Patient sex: F
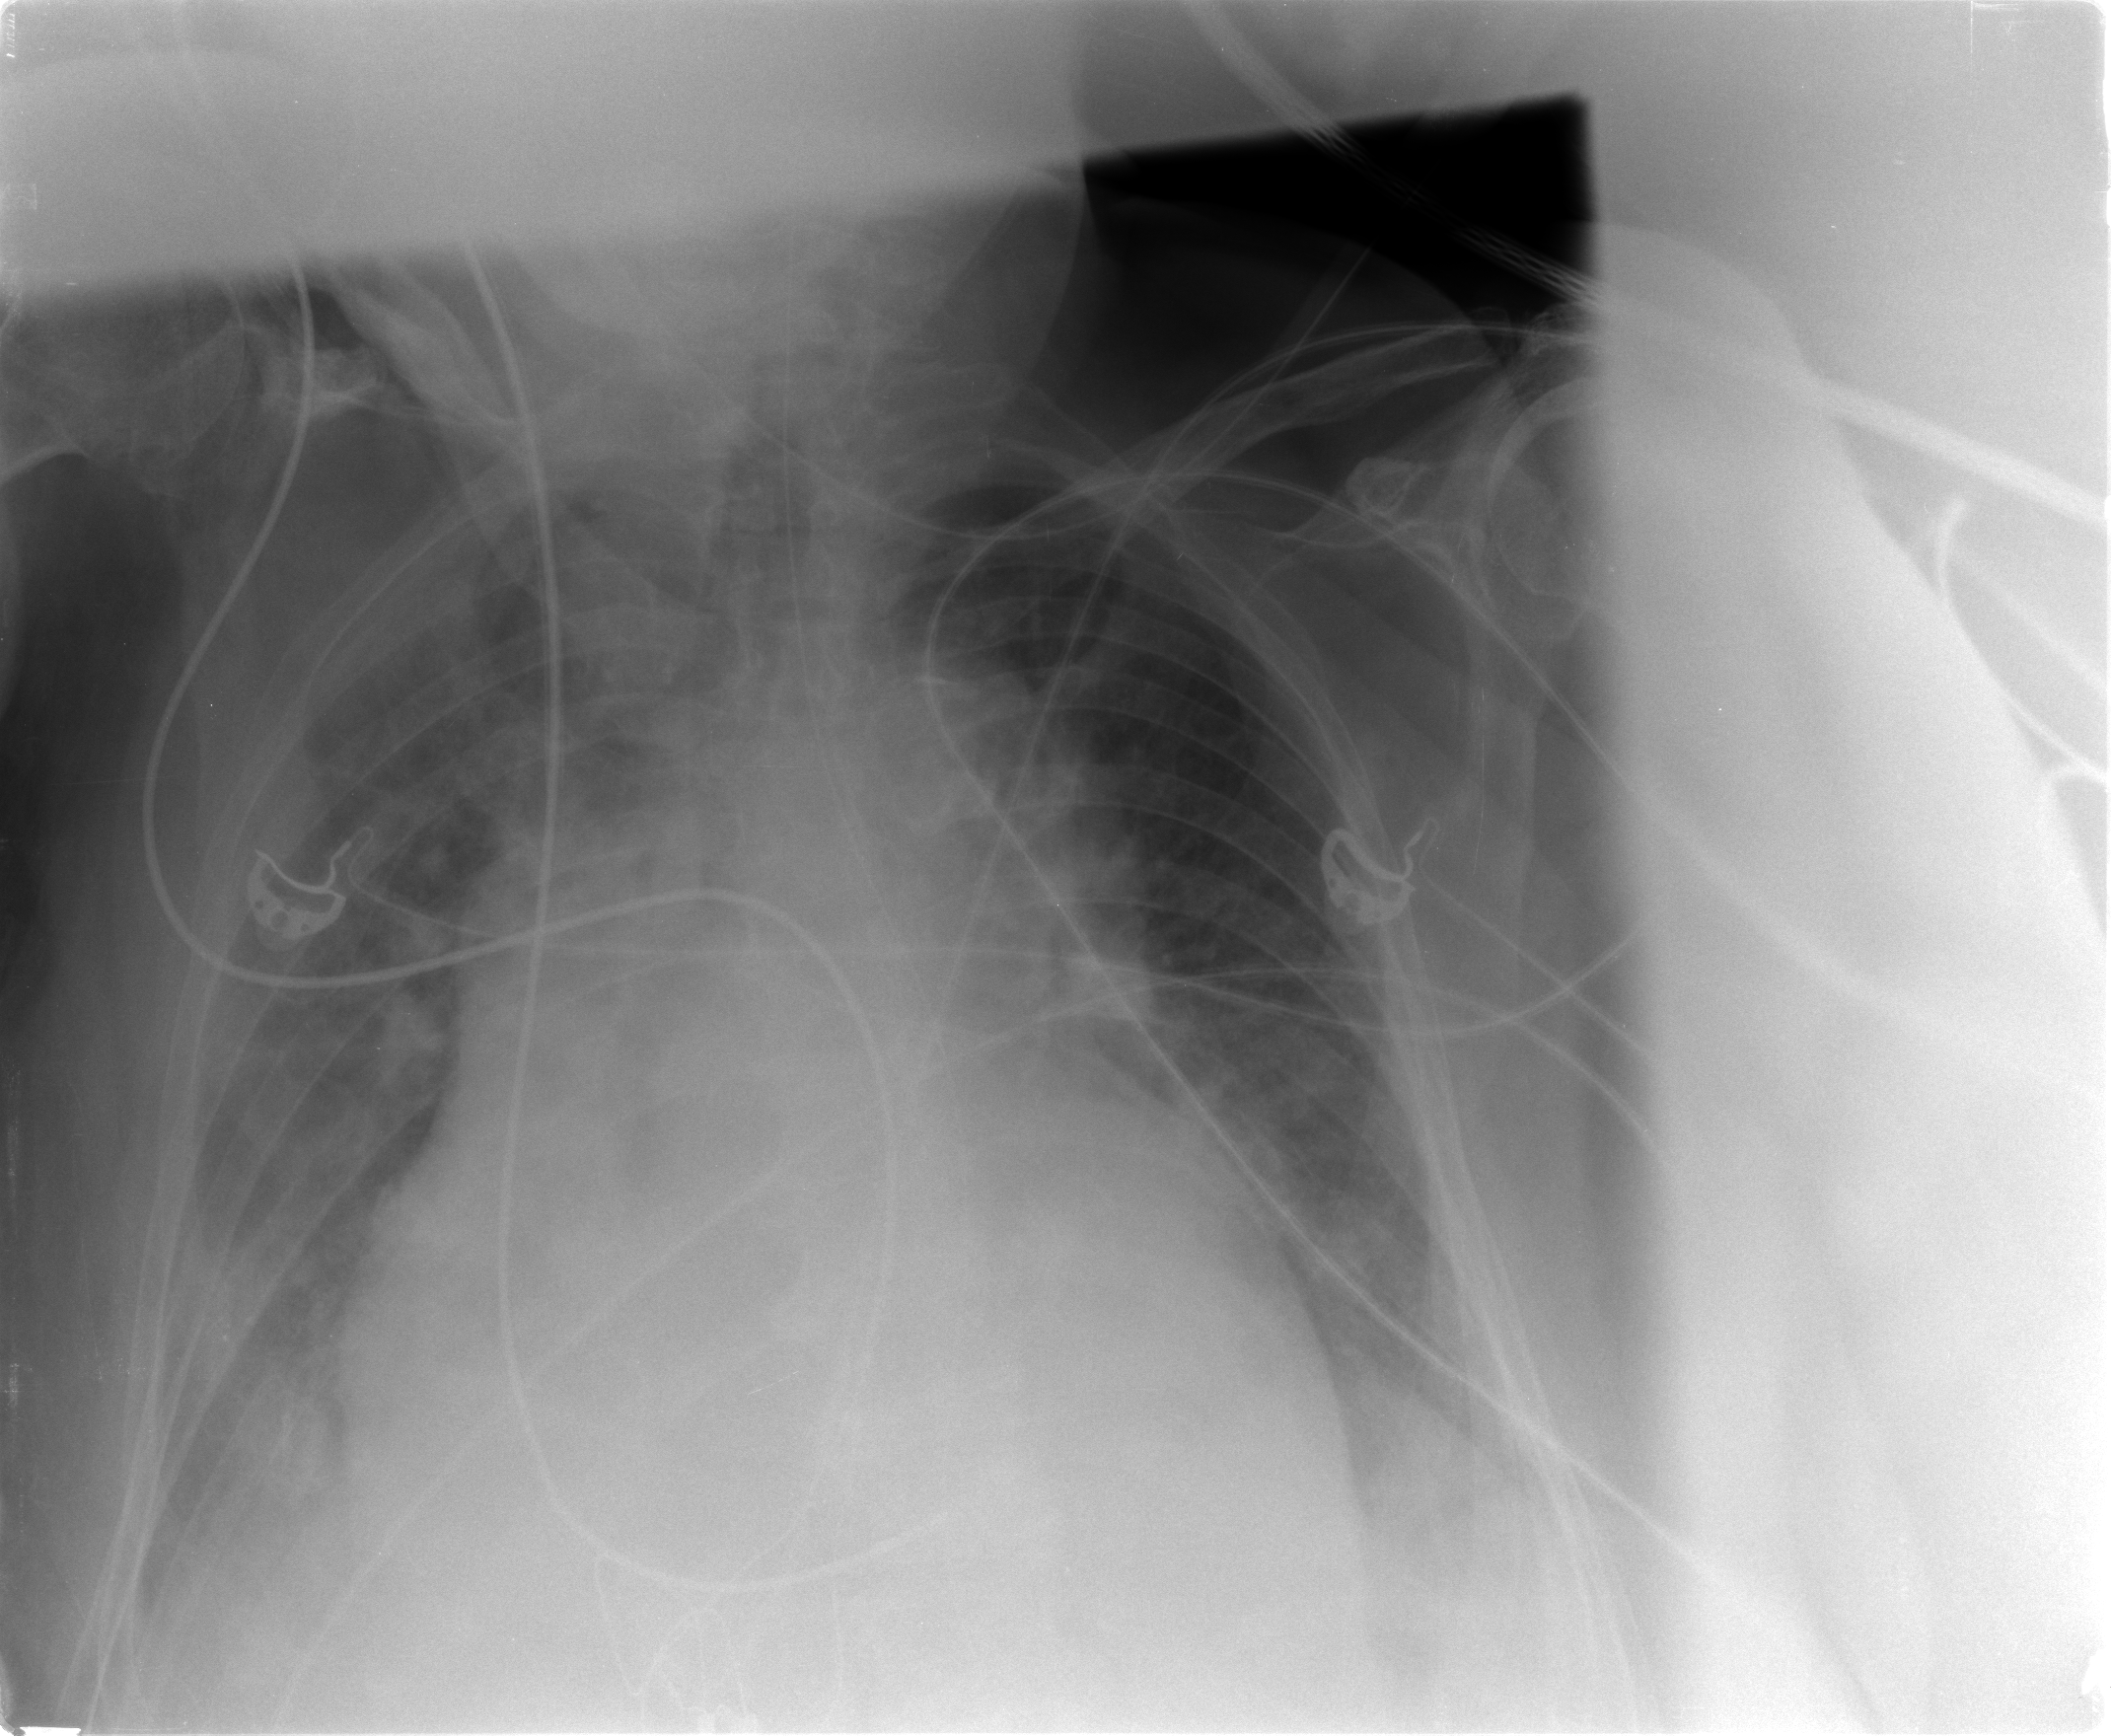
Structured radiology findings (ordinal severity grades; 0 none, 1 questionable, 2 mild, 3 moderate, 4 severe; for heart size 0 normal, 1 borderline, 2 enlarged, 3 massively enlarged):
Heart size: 3
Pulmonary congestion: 2
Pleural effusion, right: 2
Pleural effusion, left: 2
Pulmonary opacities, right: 0
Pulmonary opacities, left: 0
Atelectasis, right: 3
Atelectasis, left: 2